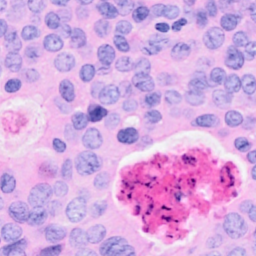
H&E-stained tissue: Breast